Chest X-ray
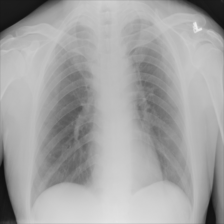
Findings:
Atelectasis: negative
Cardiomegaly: negative
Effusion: negative
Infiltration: negative
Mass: negative
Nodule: negative
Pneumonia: negative
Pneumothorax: negative
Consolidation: negative
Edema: negative
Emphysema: negative
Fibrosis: negative
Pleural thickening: positive
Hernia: negative